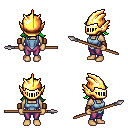
a pixel art fantasy rpg character, female body template, human, tanned skin, blue vest, magenta pants, green loose hair, gold helm, leather bracers, spear, four views (front, back, left, right), 2x2 character sprite sheet, small pixel art, hard edges, no anti-aliasing